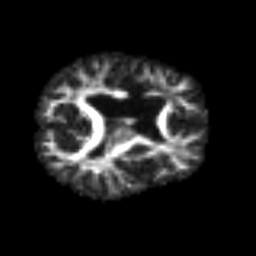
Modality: FA
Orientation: axial
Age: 39
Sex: male
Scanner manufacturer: siemens
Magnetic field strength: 3 T
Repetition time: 3.2 s
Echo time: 0.081 s